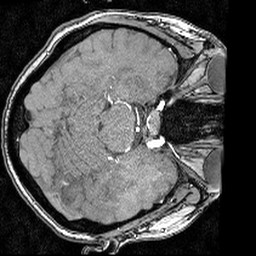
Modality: angio
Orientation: axial
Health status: ill
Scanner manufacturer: siemens
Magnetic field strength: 3 T
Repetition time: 0.022 s
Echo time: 0.00395 s